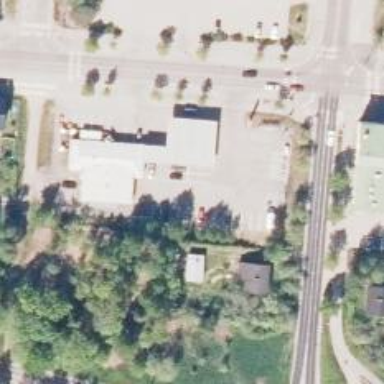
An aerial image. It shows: Convenience shop.